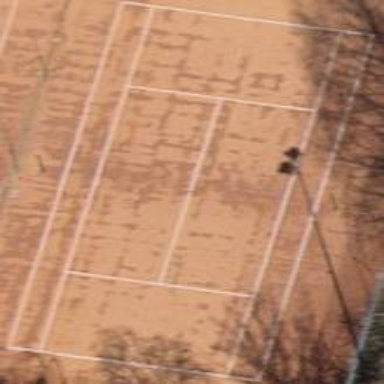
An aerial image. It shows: Sand tennis court on pitch for leisure land.